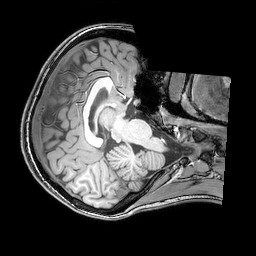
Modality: T1w
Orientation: axial
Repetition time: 0.00828 s
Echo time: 0.00388 s